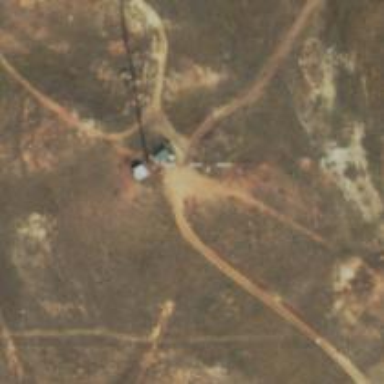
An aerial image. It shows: Communication mast tower.